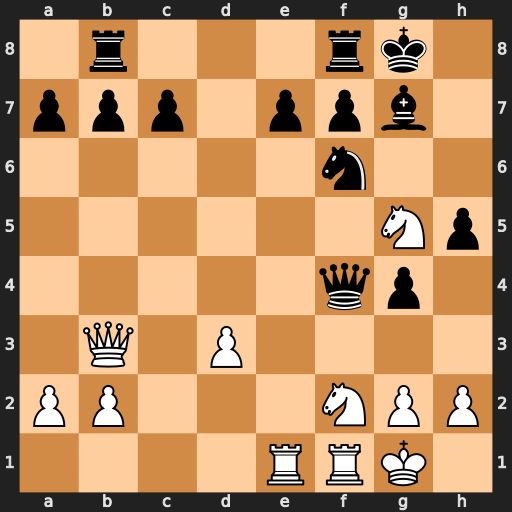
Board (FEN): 1r3rk1/ppp1ppb1/5n2/6Np/5qp1/1Q1P4/PP3NPP/4RRK1
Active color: w
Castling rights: -
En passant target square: -
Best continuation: Nfe4 Nxe4 Rxf4